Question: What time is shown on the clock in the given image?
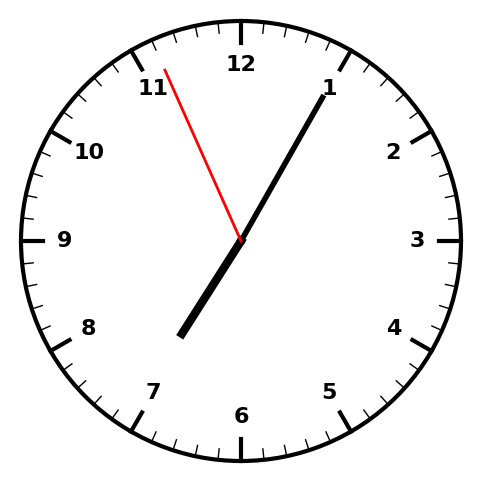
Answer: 07:04:56